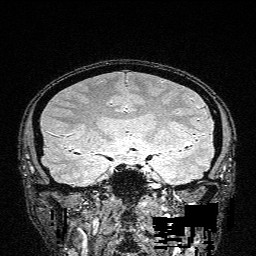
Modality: FLASH
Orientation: sagittal
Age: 25
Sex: male